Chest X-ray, PA view. Patient: 64 years old, sex F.
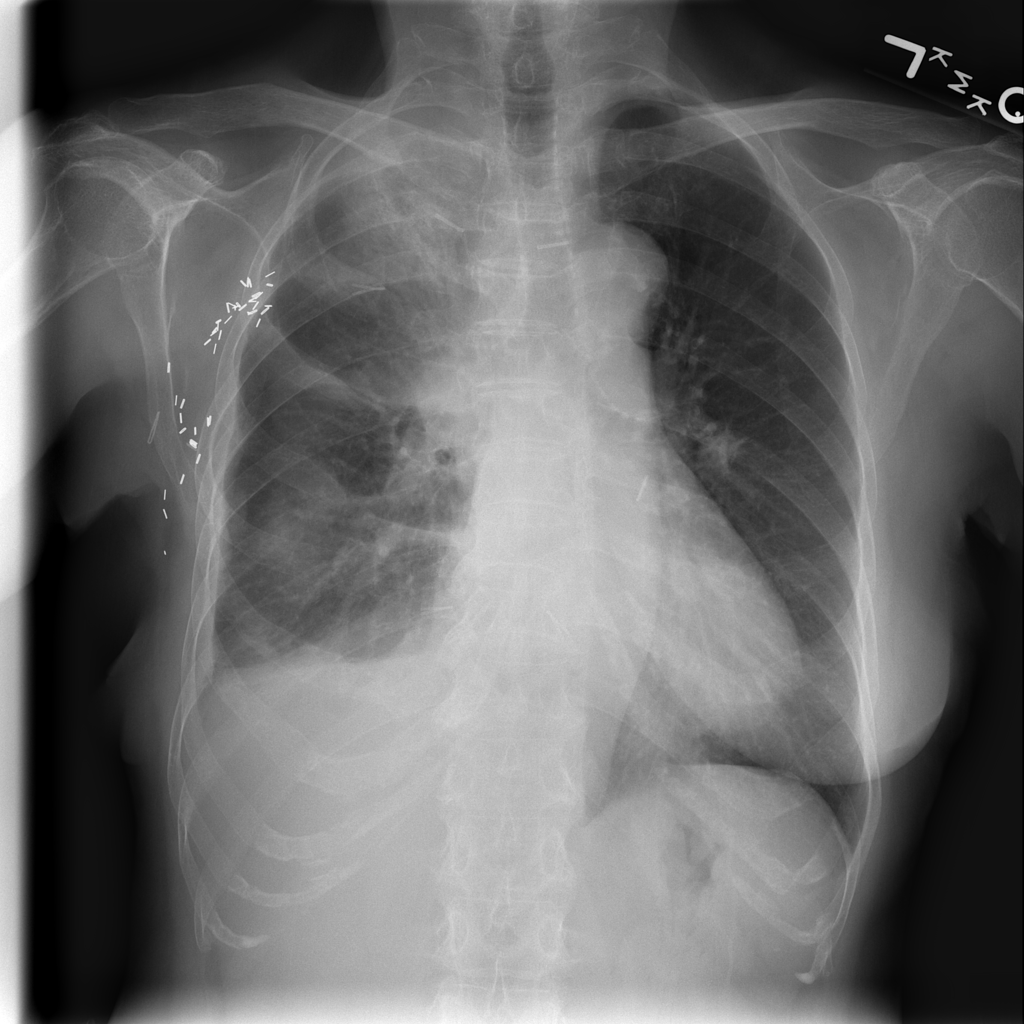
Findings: Infiltration, Pleural_Thickening